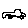
Label: car